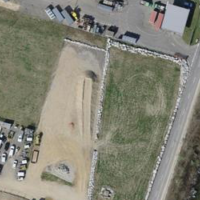
EUNIS habitat code: 54
Species observed at this site:
Phytolacca americana